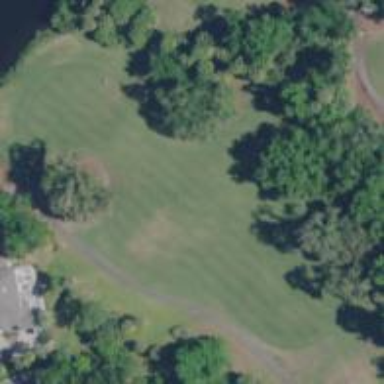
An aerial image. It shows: View of golf hole.